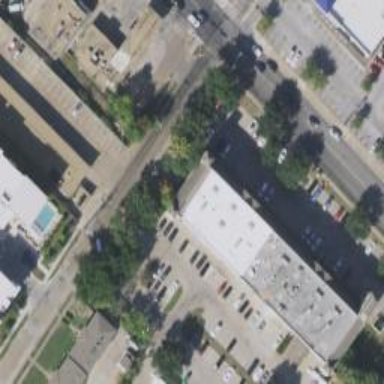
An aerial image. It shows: Retail building with parking area.